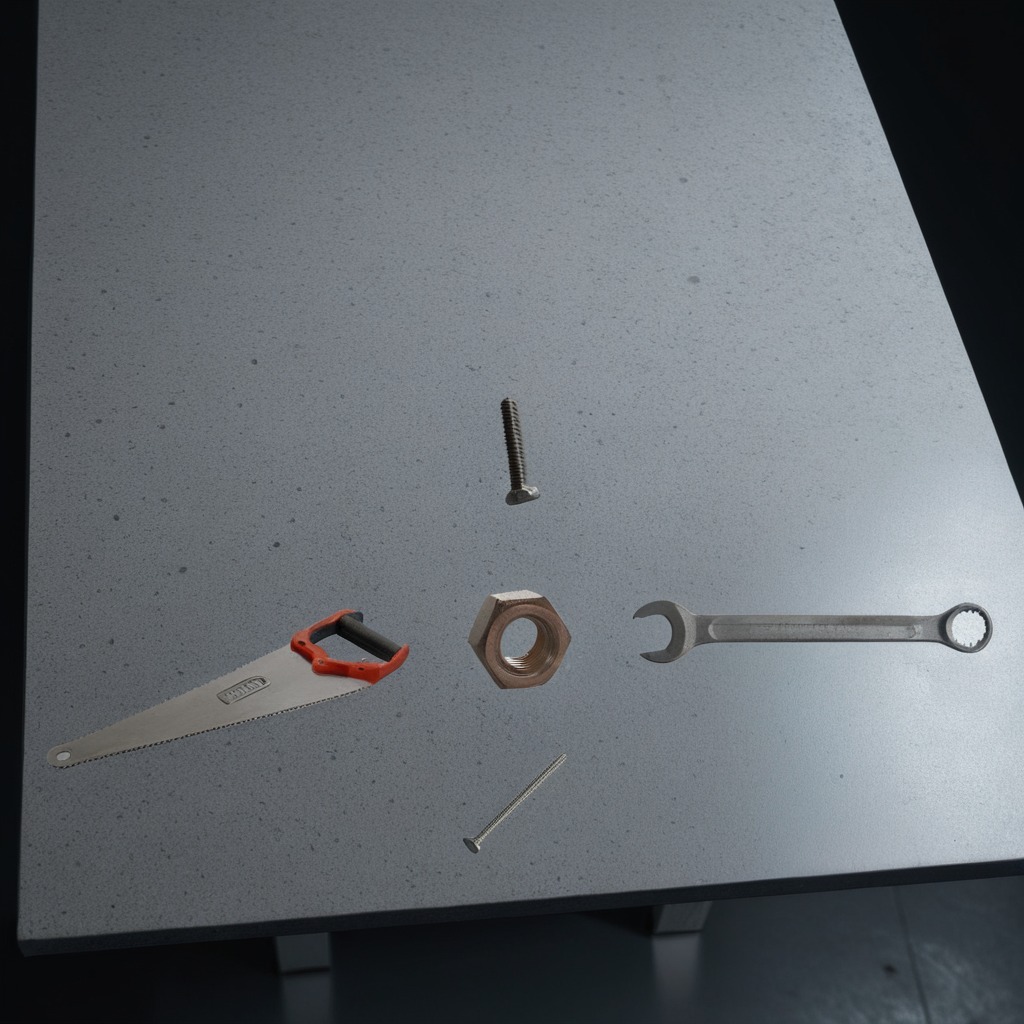
A metal machine screw, an iron nail, a handheld metal saw, a metal nut, and a wrench are lying on the clean granite table inside a workshop at night dim ambient light soft shadows worn but